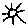
Label: sun